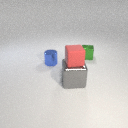
small green metal cube to the right of large gray metal cube